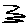
Label: zigzag